Question: I am trying to get a script to run that checks if User within an OU and added to the same named Security Group,
If the user moves to another OU it needs to be removed from the group and added to the new group
I understand the concept of what I need to do but I cannot get it into PowerShell.
The User will move from OU to OU, and will need to be removed from the current group and added to the New group
OU's and Security Groups are named the Same:
OU Structure is
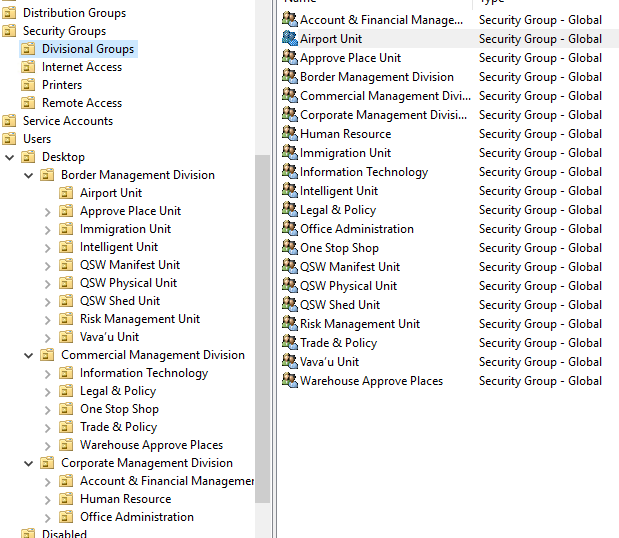
Answer: You need to use the 'Compare-object' cmdlet.
Try this on some Test OUs and Test user accounts to be safe:
(Update the variables in the beginning of the script to match your environment...)
'''
$VerbosePreference = "continue"
$UserOULocation = "OU=Test unit,OU=OU1,DC=Domain,DC=local" # please update
$DCServerName = "<servername>" # please update
$ADUsers = Get-ADUser -SearchBase $UserOULocation -filter * -Properties * -Server $DCServerName
$OUNames = Get-ADOrganizationalUnit -SearchBase $UserOULocation -Filter *
Foreach ($ADUser in $ADUsers)
{
$Groups = $ADUser.MemberOf | % {Get-ADGroup $_}
$CurrentOU = $ADUser.distinguishedname.Split(",")[1].replace("OU=","")
If ($Groups)
{
# You need to comapre the list of OUs to the groups that the account is a member of
$Comparing = Compare-Object $CurrentOU $Groups.name
foreach ($compare in $Comparing | Where-Object {$OUNames.name -contains $_.inputobject})
{
If ($Compare.SideIndicator -eq "<=")
{
$GroupName = $Compare.InputObject
Write-Verbose "Adding user $($aduser.name) to group $GroupName"
Add-ADGroupMember -Identity $Compare.InputObject -Members $ADUser.SamAccountName -Verbose
}
else
{
$GroupName = $Compare.InputObject
Write-Verbose "Removing user $($aduser.name) from group $GroupName "
Remove-ADGroupMember -Identity $GroupName -Members $ADUser.SamAccountName -Verbose
}
}
}
else
{
Write-Verbose "No - No groups found for user $($aduser.name)"
Write-Verbose "ACTION - Adding user to groups"
Add-ADGroupMember $CurrentOU -Members $ADUser.samaccountname
}
}
'''